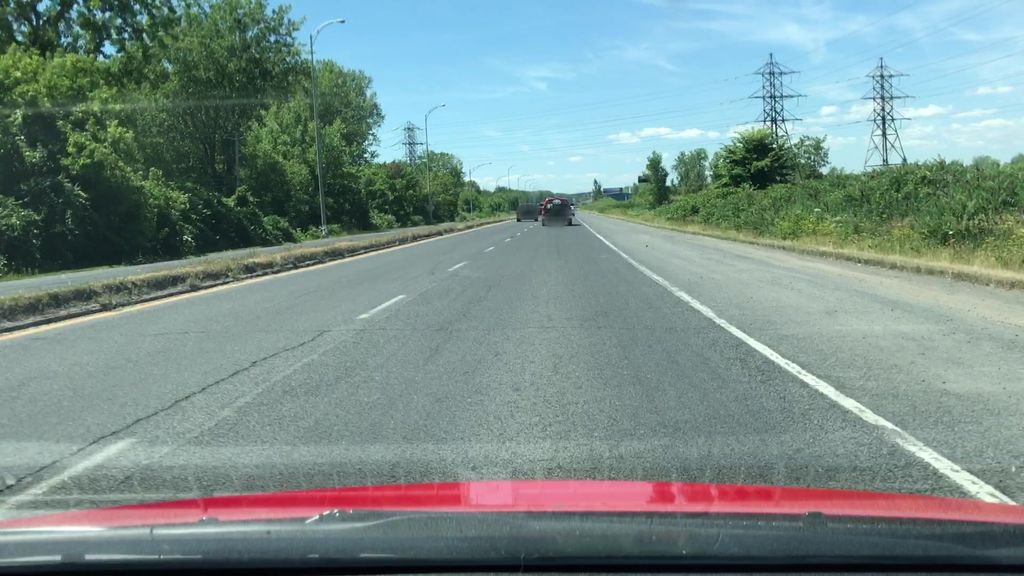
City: montreal